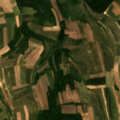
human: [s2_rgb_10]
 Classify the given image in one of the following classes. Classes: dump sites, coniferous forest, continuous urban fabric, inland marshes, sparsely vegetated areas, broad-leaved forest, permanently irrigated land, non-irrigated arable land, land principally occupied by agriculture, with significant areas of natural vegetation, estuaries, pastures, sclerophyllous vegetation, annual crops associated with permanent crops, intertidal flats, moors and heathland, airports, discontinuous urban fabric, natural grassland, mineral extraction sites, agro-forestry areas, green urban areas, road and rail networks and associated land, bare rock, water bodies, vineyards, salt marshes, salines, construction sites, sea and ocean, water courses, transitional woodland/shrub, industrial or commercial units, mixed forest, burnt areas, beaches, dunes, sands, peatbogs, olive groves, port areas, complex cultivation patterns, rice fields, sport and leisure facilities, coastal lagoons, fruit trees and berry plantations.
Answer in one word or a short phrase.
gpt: non-irrigated arable land, complex cultivation patterns, land principally occupied by agriculture, with significant areas of natural vegetation, broad-leaved forest